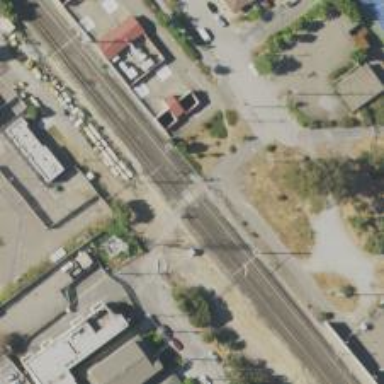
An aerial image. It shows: Railway crossing.